Question: I have shell script which generate sql queries based on a values in text file. My text file
has values as follows (line by line)

my shell script is this.
'''
#!/bin/sh
NAME="tableNames.txt"
COLUMNA="ca"
COLUMNB="cb"
cat $NAME | while read LINE
do
echo "CREATE TABLE "$LINE" (
forward_speed double precision,
backward_speed double precision
);"
done
'''
LINE variable get the value from textfile correctly but it has newline character how do i remove new line character.
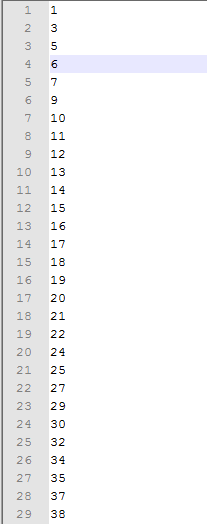
Answer: You probably generated the text file on a windows machine or some other setting with dos line endings. You can fix that by either
- - 'cat $FILE | tr -d '
' | while read LINE ...'- 'cat $FILE | awk '{print $1}' | while read LINE ...'